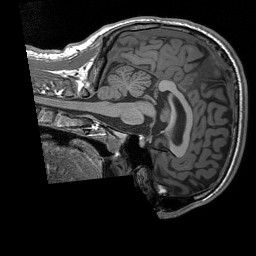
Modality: T1w
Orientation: sagittal
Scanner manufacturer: siemens
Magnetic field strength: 3 T
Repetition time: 1.76 s
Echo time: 0.0022 s